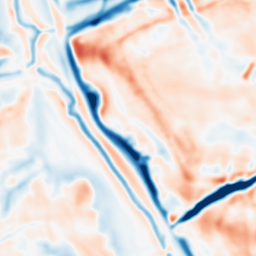
Category: multiscale
Decomposition family: dog_multiscale
Decomposition parameters: sigma_ratio: 1.6
n_scales: 3
base_sigma: 2
Upsampling method: sinc_hamming
Upsampling parameters: scale: 2
kernel_size: 16
Upsampling scale: 2